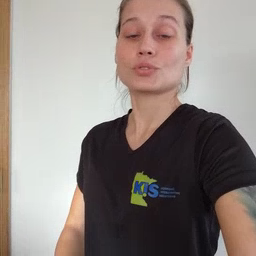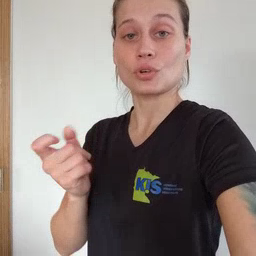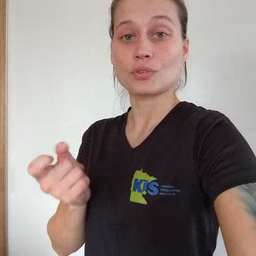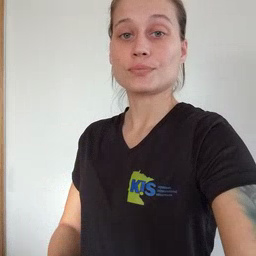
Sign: dog